This continuous-wavelet-transform scalogram was computed from a bearing vibration snapshot. Diagnose the bearing from this image, choosing from: normal, inner_race, outer_race, ball.
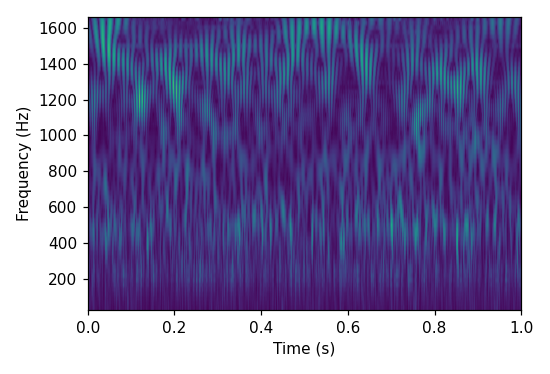
Answer: normal